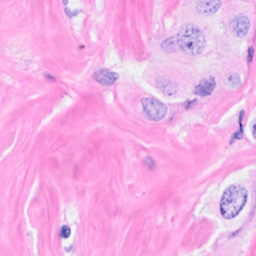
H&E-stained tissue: Breast